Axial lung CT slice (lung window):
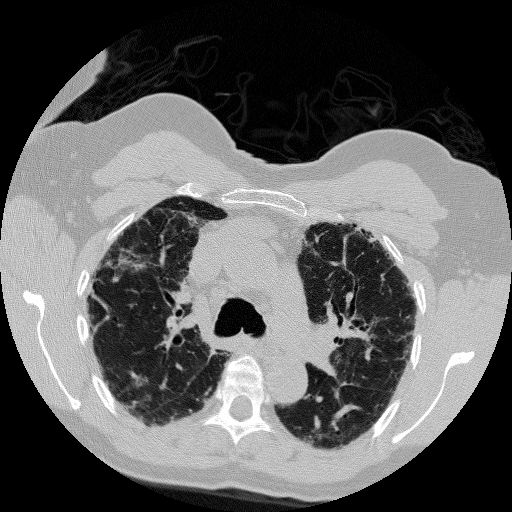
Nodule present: no